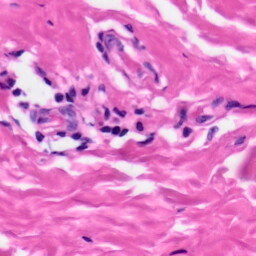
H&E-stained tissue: Skin